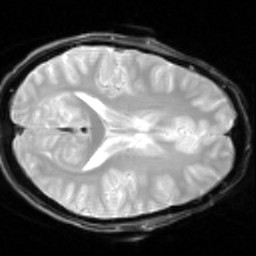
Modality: inplaneT2
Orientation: axial
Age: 24
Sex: male